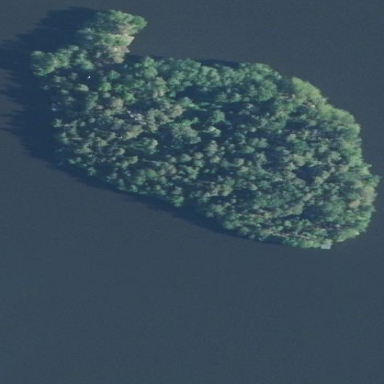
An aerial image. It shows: Islet covered with woodland.